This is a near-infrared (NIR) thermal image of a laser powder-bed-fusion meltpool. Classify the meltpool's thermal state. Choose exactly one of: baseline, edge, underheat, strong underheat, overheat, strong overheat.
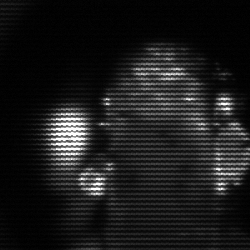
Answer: strong underheat